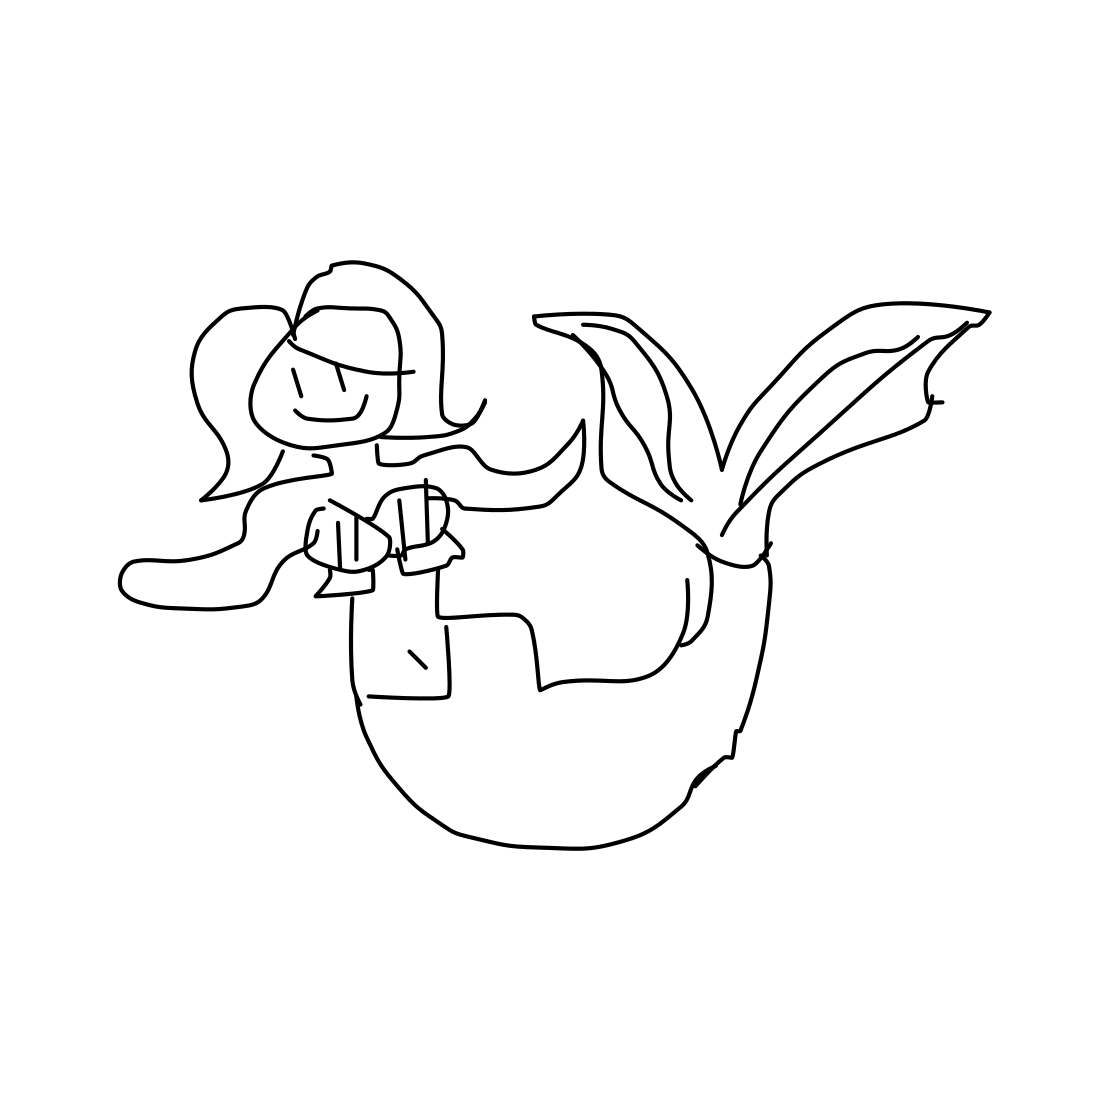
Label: mermaid